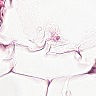
Metastatic tissue present: no